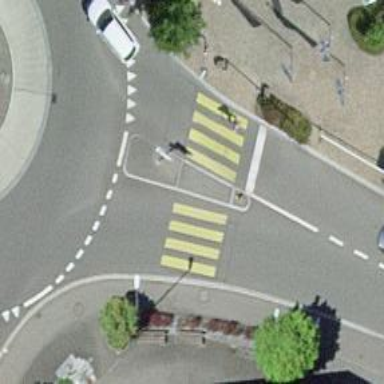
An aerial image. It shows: Uncontrolled crossing with traffic signals. There is island at the crossing.